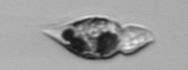
Label: Amphidinium